Interaction volume radius: 5 \u00c5
Interaction volume height: 10 \u00c5
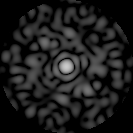
Disorder parameter: 0.8521